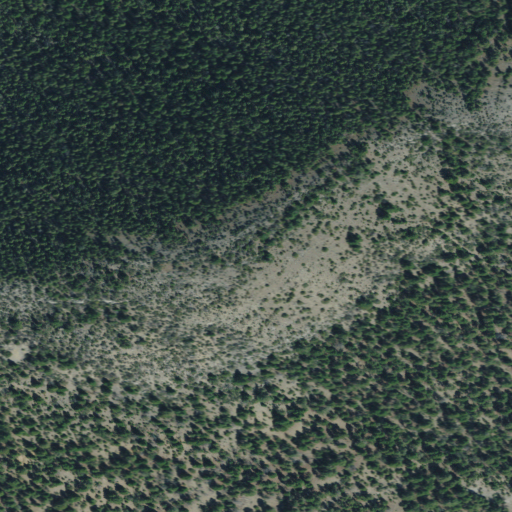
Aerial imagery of mountain in Montana named Frenchman Hill containing evergreen forest and shrub